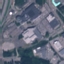
Label: Industrial